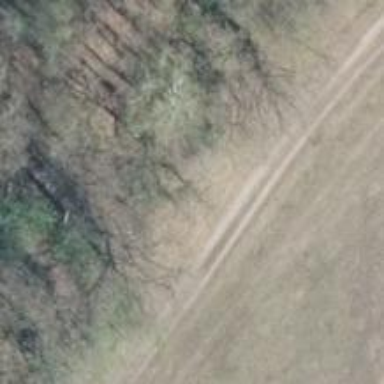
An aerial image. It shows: Grass track with grade5 track type.